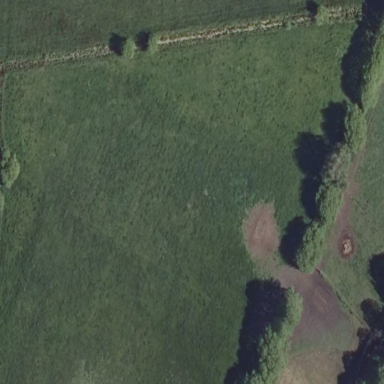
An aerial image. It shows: Beautiful meadow.